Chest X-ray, AP view. Patient: 58 years old, sex M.
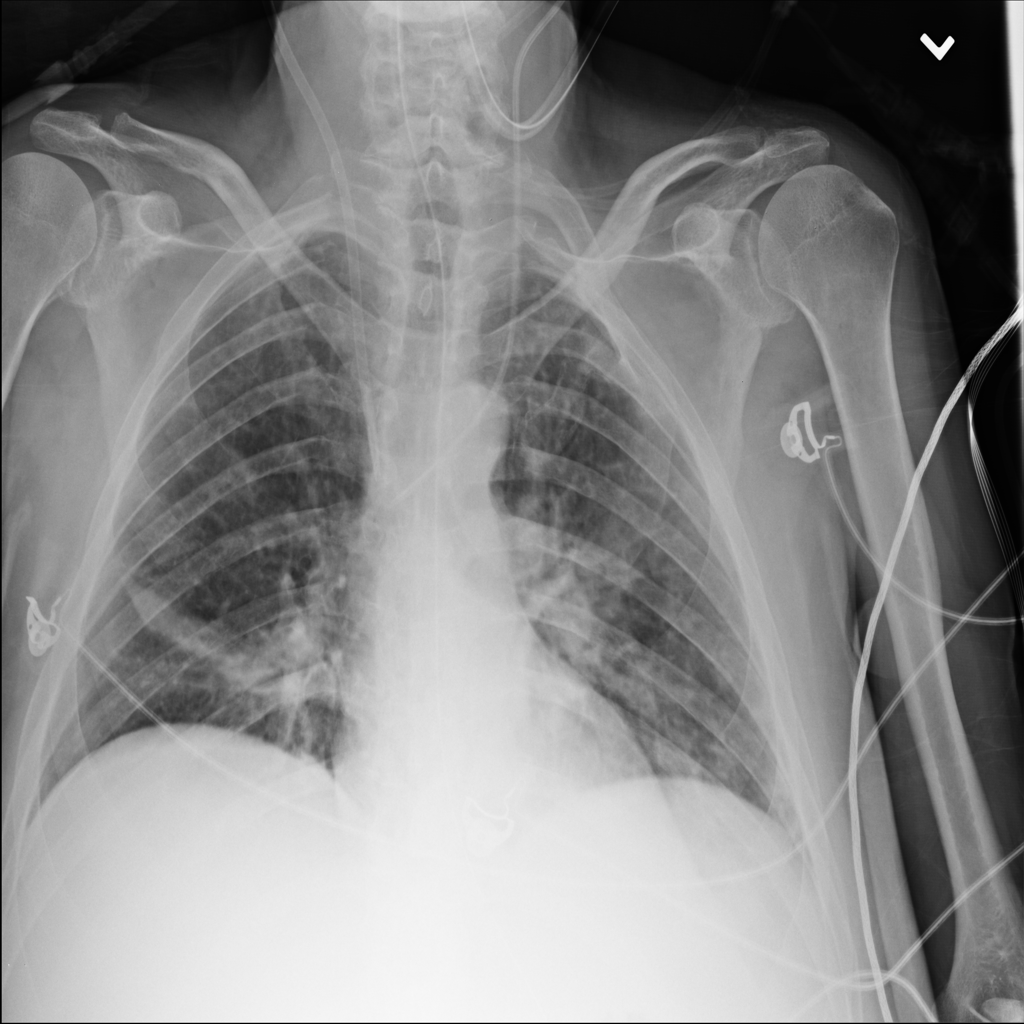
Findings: No Finding